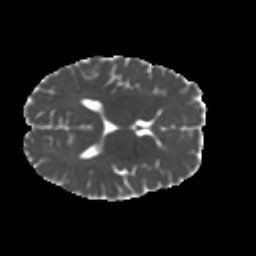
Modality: MD
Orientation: axial
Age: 30
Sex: female
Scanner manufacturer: ge
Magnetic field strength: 3 T
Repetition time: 7.8 s
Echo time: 0.0606 s